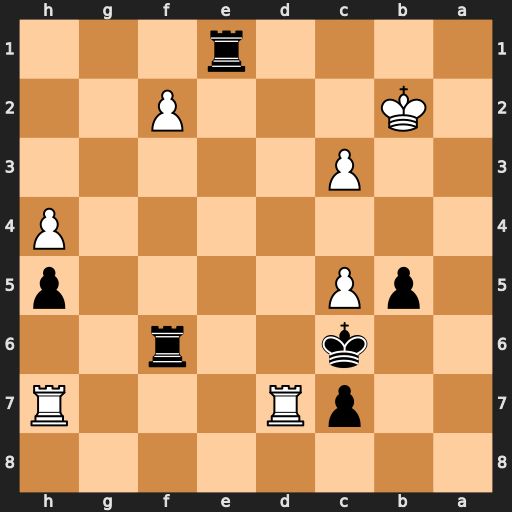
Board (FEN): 8/2pR3R/2k2r2/1pP4p/7P/2P5/1K3P2/4r3
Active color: b
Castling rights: -
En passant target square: -
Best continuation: Rxf2+ Ka3 Ra1+ Kb3 Rb1+